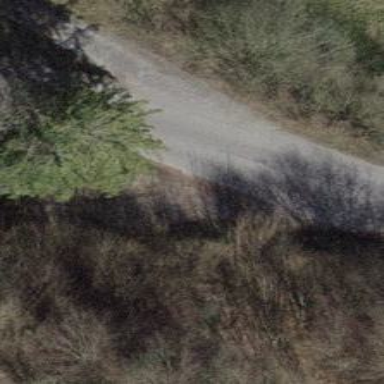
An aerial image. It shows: Unclassified road with asphalt surface.